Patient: sex F, age 19
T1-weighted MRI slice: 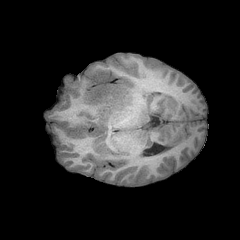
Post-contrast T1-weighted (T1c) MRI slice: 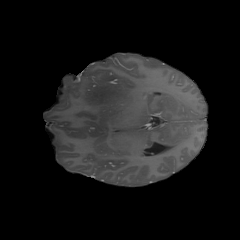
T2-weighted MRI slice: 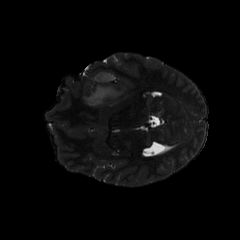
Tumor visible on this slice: yes
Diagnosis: Astrocytoma, IDH-mutant
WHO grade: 4